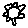
Label: sun